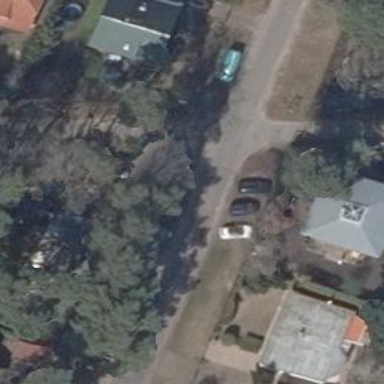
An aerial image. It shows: Residential road with asphalt surface.